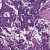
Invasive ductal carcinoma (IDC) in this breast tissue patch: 1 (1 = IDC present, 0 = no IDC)